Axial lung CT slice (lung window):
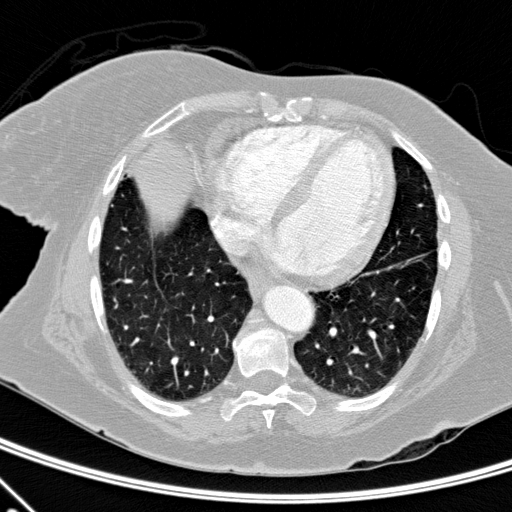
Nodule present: no